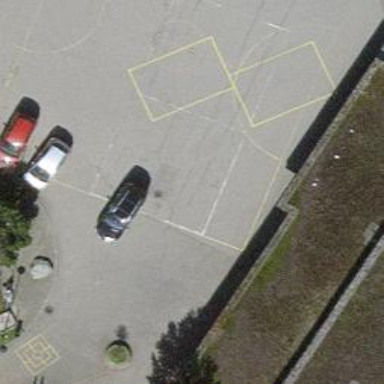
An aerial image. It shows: School.